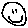
Label: smiley face